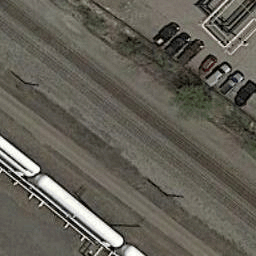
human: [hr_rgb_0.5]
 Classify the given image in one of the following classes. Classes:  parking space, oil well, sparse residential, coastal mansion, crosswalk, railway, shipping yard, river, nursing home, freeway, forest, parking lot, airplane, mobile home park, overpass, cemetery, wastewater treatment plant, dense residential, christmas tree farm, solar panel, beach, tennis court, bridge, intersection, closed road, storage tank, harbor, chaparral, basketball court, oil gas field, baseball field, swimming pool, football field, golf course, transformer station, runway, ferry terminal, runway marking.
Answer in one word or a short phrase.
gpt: railway